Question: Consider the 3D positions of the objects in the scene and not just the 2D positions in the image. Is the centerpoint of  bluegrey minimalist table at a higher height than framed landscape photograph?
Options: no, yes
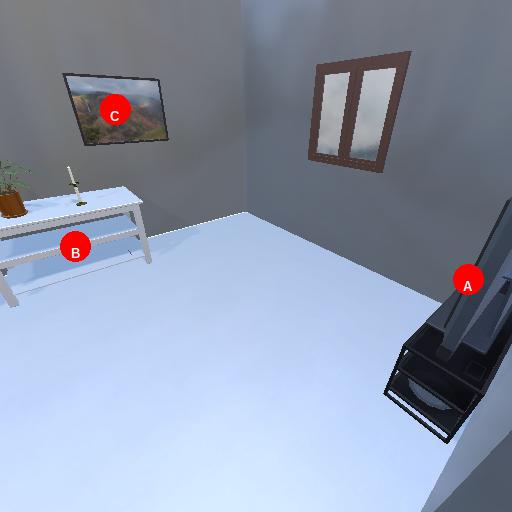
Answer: no